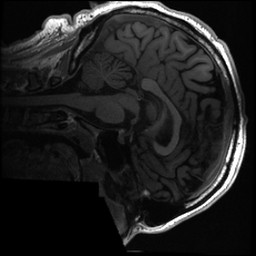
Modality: T1w
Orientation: sagittal
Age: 34
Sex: male